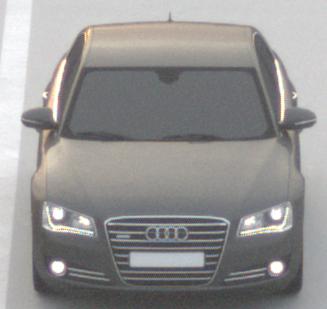
Make: Audi
Model: A8 D4
Model produced from: 2009
Model produced until: 2017
Doors: 4
Color: gray
Road condition: dry road
Daytime: sunrise or sunset
Contrast: low contrast